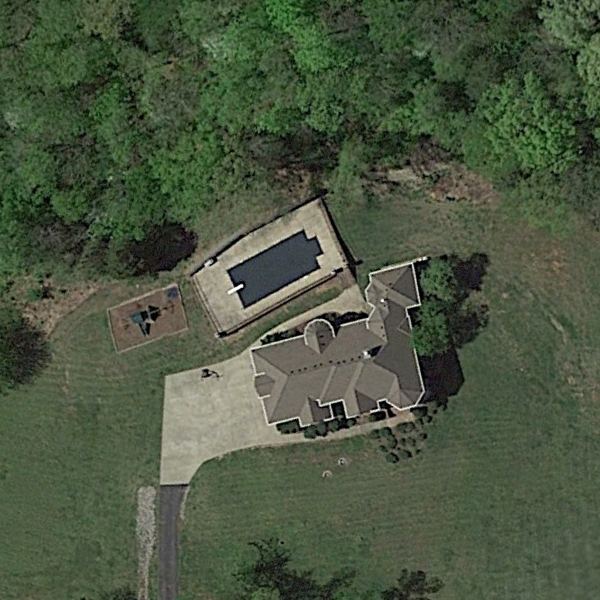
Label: SparseResidential